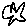
Label: star